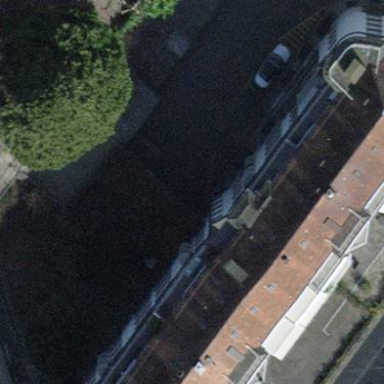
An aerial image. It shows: View of roof of building.